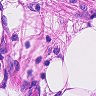
Metastatic tissue present: yes